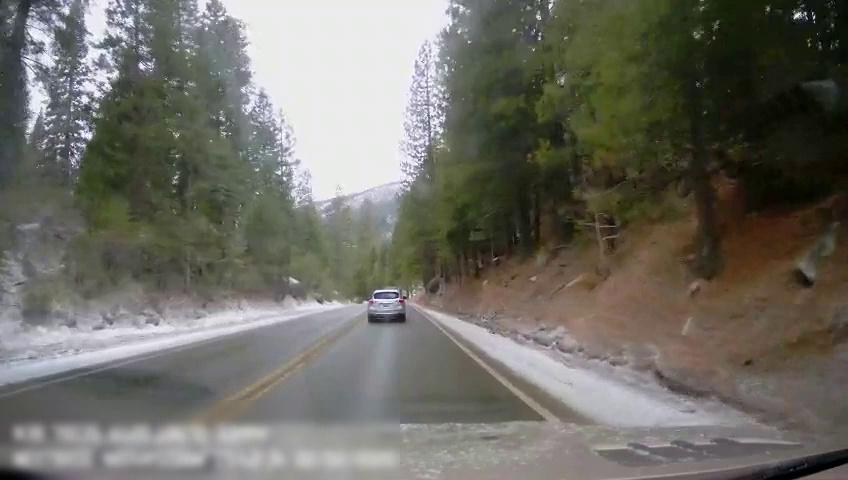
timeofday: Day
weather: Cloudy
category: Drivable Space
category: Vehicles | Car
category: Lanes | Current Lane
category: Lanes | Current Lane
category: Lanes | Opposite Lane
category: Lanes | Opposite Lane